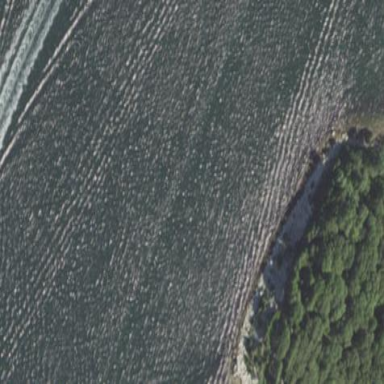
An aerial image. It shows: Rocky area with tidal influences.